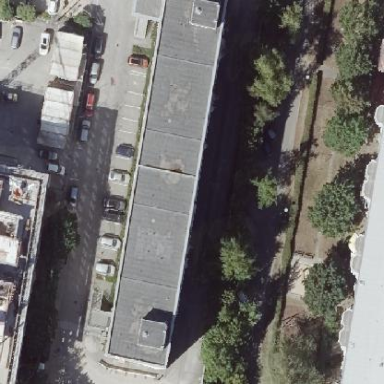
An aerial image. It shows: Flat-roofed commercial building.